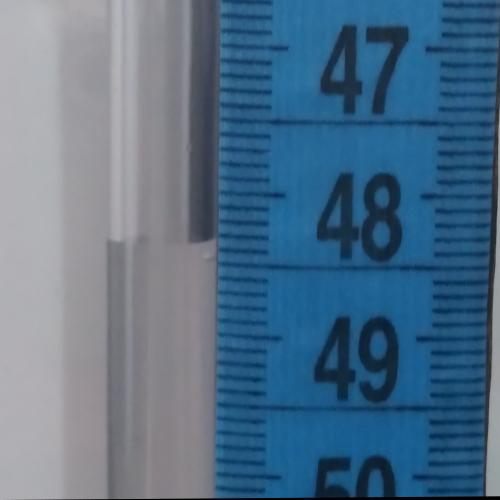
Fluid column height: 48.3 cm